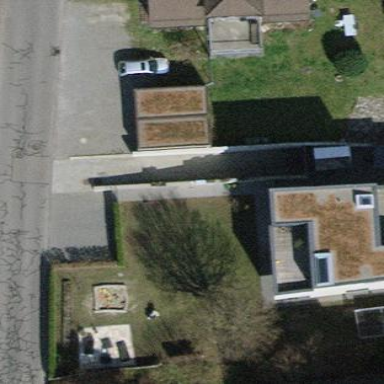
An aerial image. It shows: Group of garages.